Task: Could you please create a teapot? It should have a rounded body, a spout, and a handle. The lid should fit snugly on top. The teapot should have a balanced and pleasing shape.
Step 86:
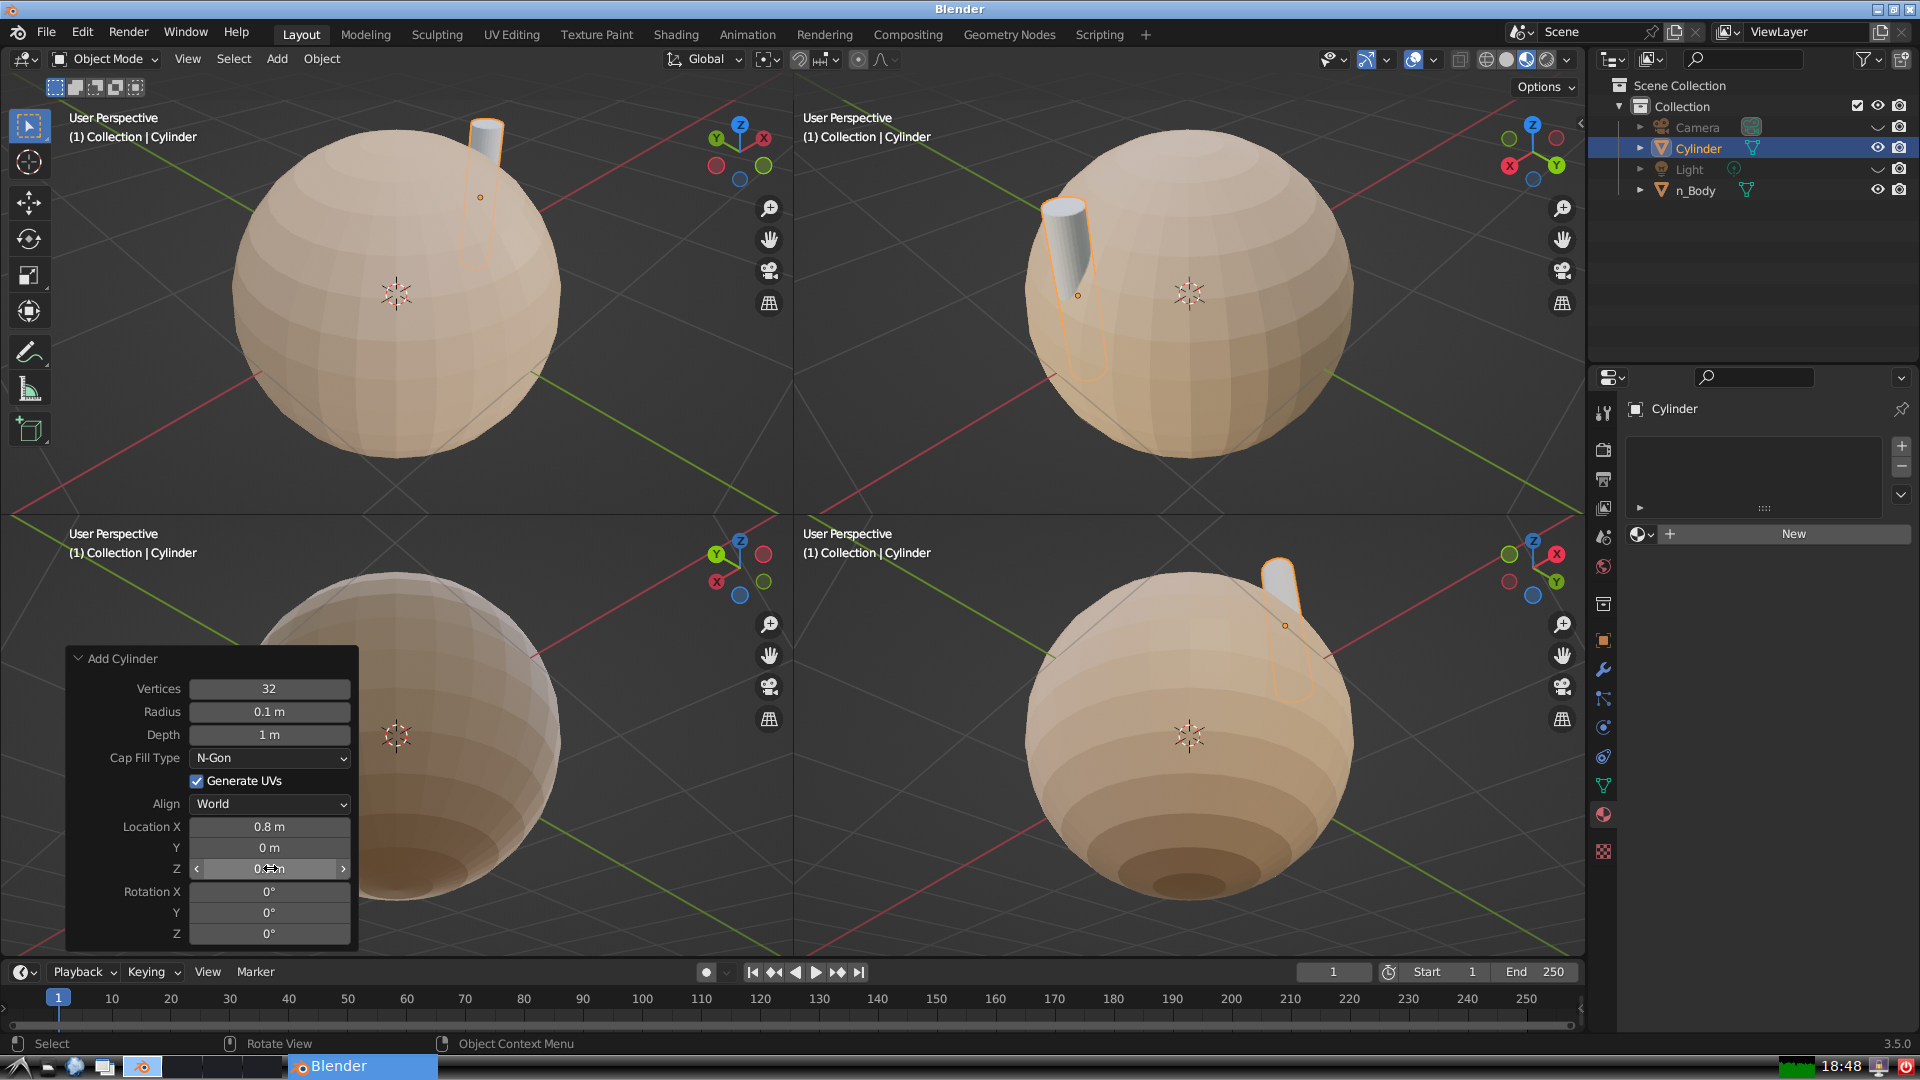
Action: {"mouse_move": [960, 540]}